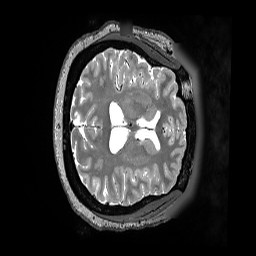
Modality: T2w
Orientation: axial
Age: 44
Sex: female